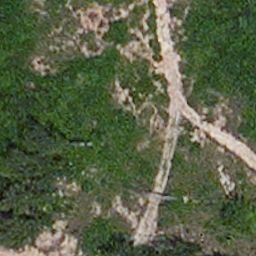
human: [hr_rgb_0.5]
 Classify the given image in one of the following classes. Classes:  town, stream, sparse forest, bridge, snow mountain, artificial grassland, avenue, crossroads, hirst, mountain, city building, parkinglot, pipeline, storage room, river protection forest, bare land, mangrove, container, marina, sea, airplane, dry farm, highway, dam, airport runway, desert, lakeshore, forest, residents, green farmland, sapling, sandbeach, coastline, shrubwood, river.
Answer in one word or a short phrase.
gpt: avenue